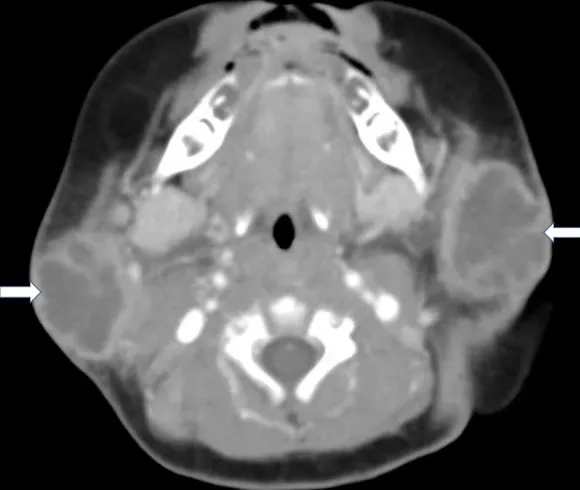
Axial contrast-enhanced CT found multiloculated low attenuation masses with rim enhancement in the bilateral parotid gland (white arrow).
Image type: radiology (ct)